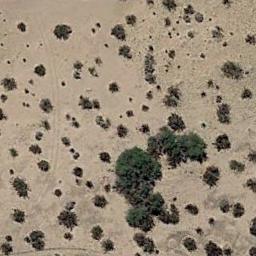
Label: chaparral